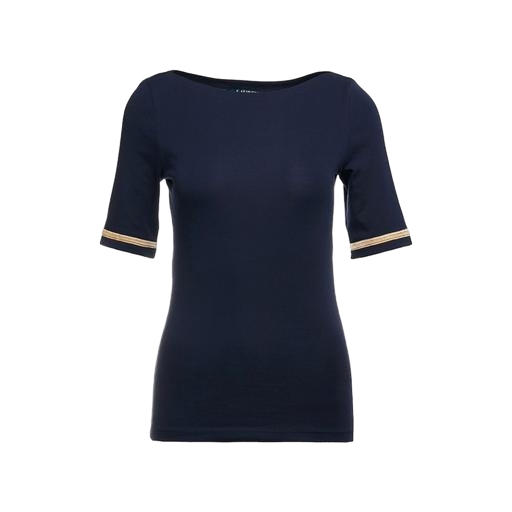
blue petite boat-neck t-shirt only macy, blue stretch bateau tee, gold boatneck t-shirt, white background